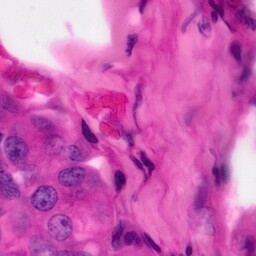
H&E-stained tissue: Pancreatic